Aerial crown-view tile of a tropical tree (Barro Colorado Island, Panama), acquired 20241216:
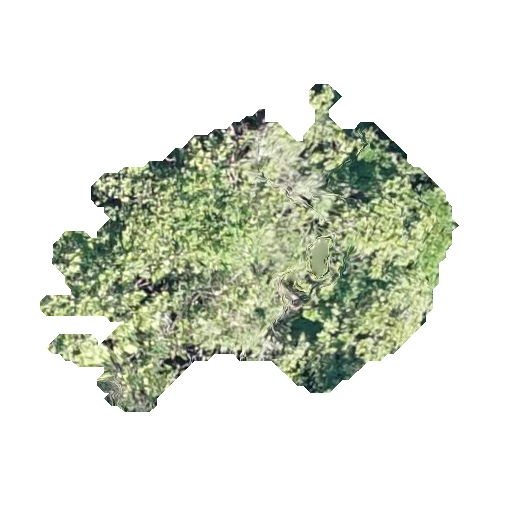
Species: Anacardium excelsum
GBIF accepted scientific name: Anacardium excelsum
Crown area: 119.701 m²